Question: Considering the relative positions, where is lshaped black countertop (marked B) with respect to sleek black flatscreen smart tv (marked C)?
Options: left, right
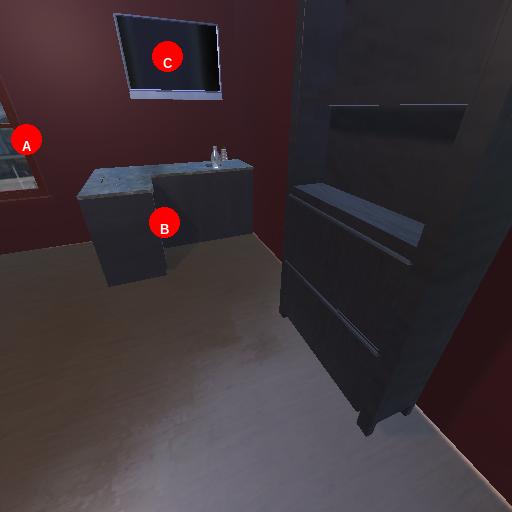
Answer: left